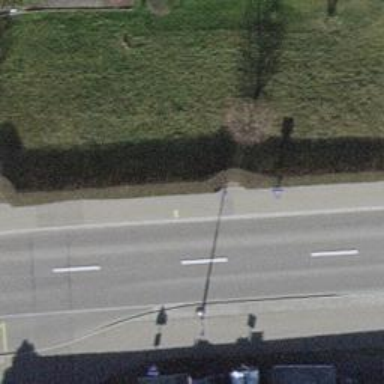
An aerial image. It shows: Bus stop with platform for public transport.